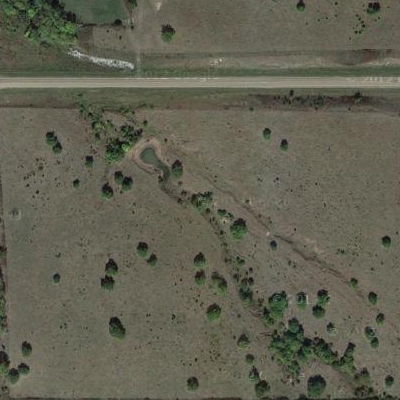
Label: aGrass